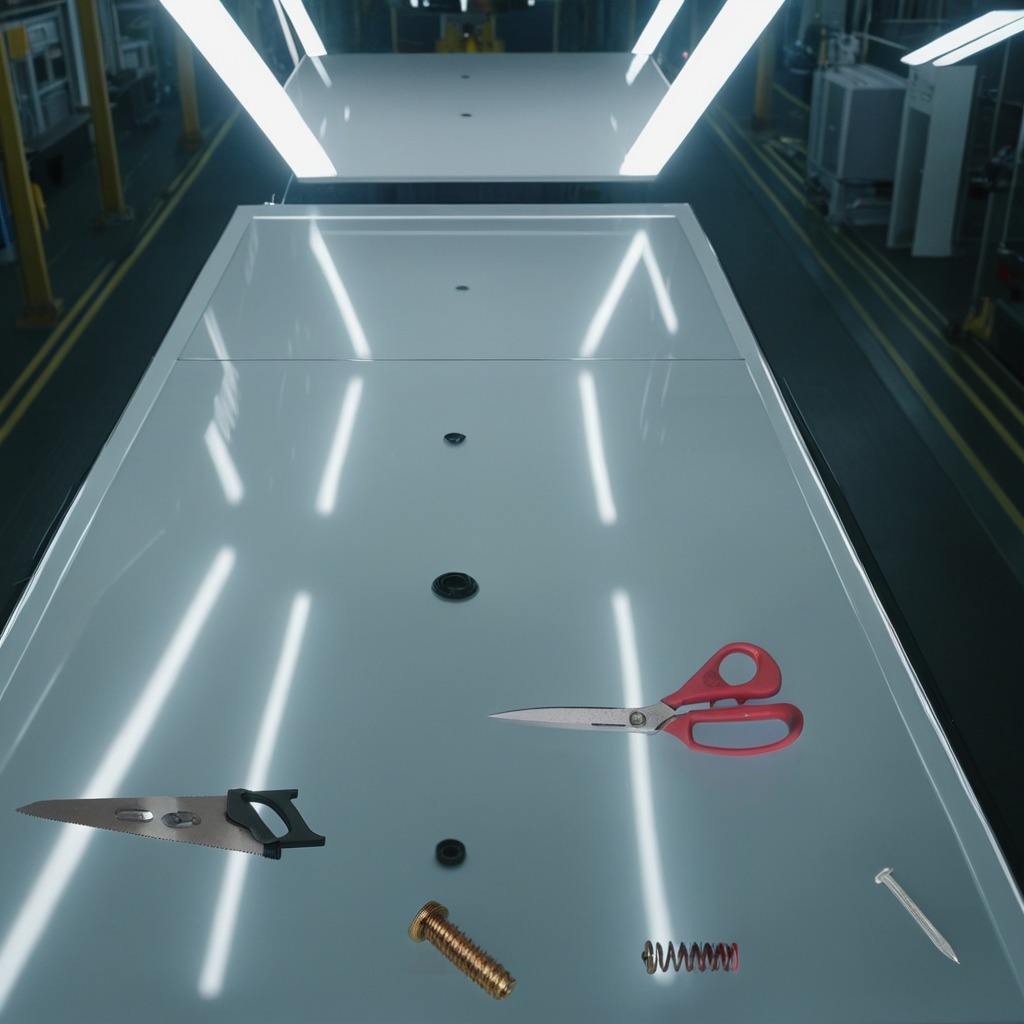
A metal machine screw, an iron nail, a coiled metal spring, a handheld metal saw, and a pair of scissors are lying on the table.